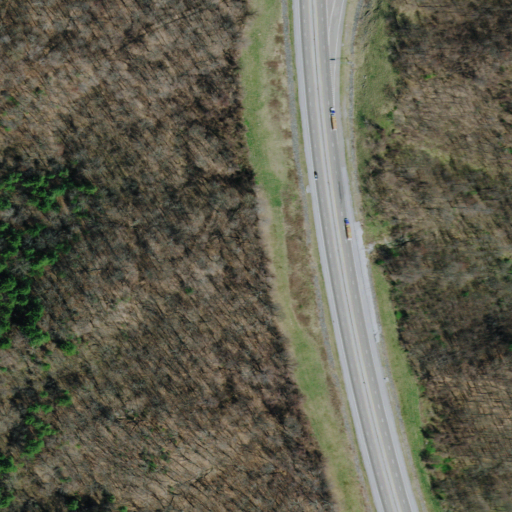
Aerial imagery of ridge(s) in Tennessee named Stamp RIdge containing deciduous forest, mixed forest, medium intensity development, low intensity development, barren land, and open development